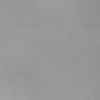
Label: dusty